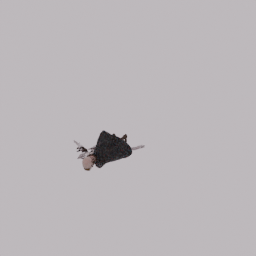
Label: people